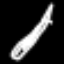
Label: pencil